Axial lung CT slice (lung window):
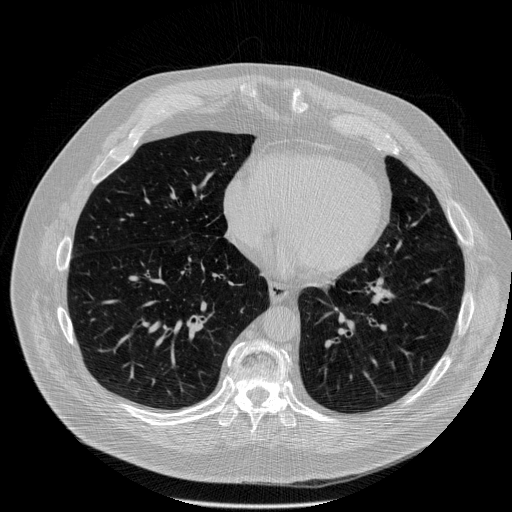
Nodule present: no